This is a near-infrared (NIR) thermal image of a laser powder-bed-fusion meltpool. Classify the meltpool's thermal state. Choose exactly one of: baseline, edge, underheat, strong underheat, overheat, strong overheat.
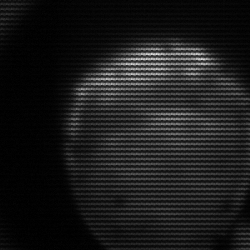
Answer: edge